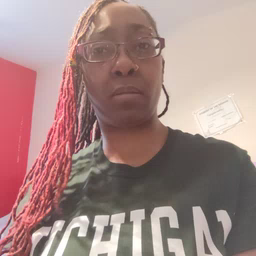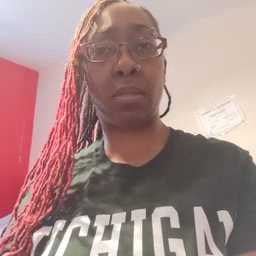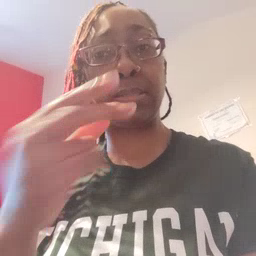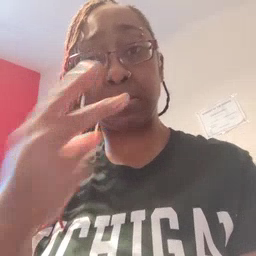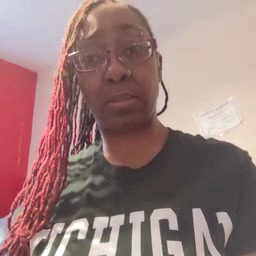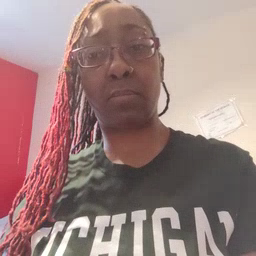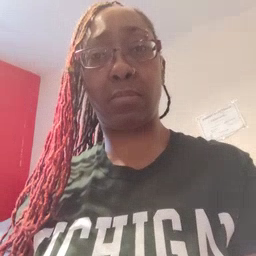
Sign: see